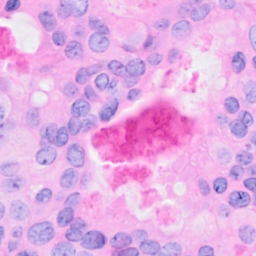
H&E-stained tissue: Breast